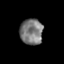
Tissue: skin
Cell type: Epithelial cells
Senescence score: 0.2613
Nuclear area (px): 579
Mean DAPI intensity: 122.56